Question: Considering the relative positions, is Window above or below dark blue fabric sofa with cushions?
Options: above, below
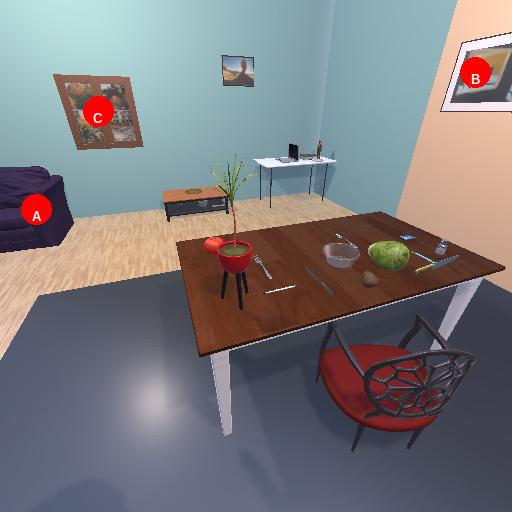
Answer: above